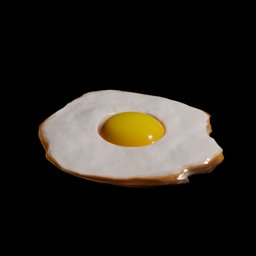
Label: nature